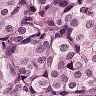
Metastatic tissue present: yes